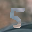
Label: 5